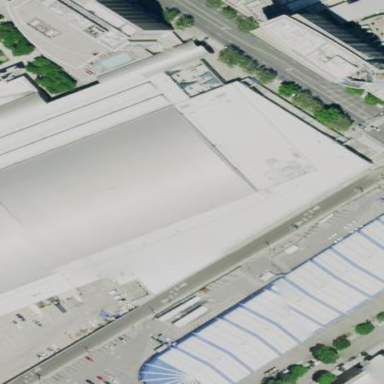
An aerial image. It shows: Building with rounded silver roof oriented along its structure.